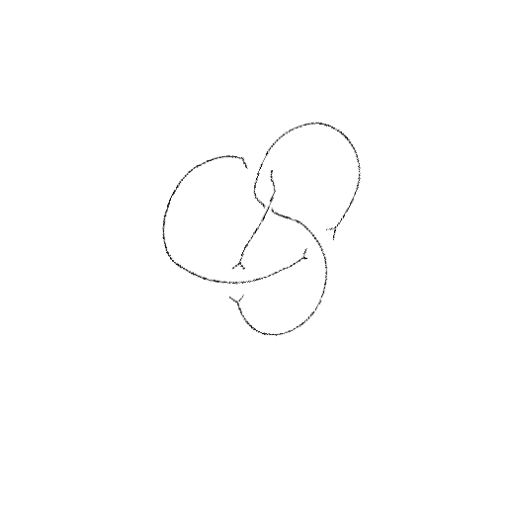
Crossing number: 4